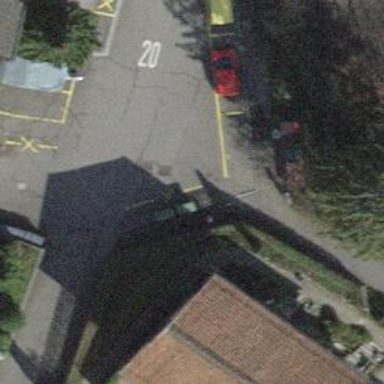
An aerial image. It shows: Turning circle on the road.